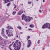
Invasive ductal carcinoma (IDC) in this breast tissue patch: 1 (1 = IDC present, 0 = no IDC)